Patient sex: M
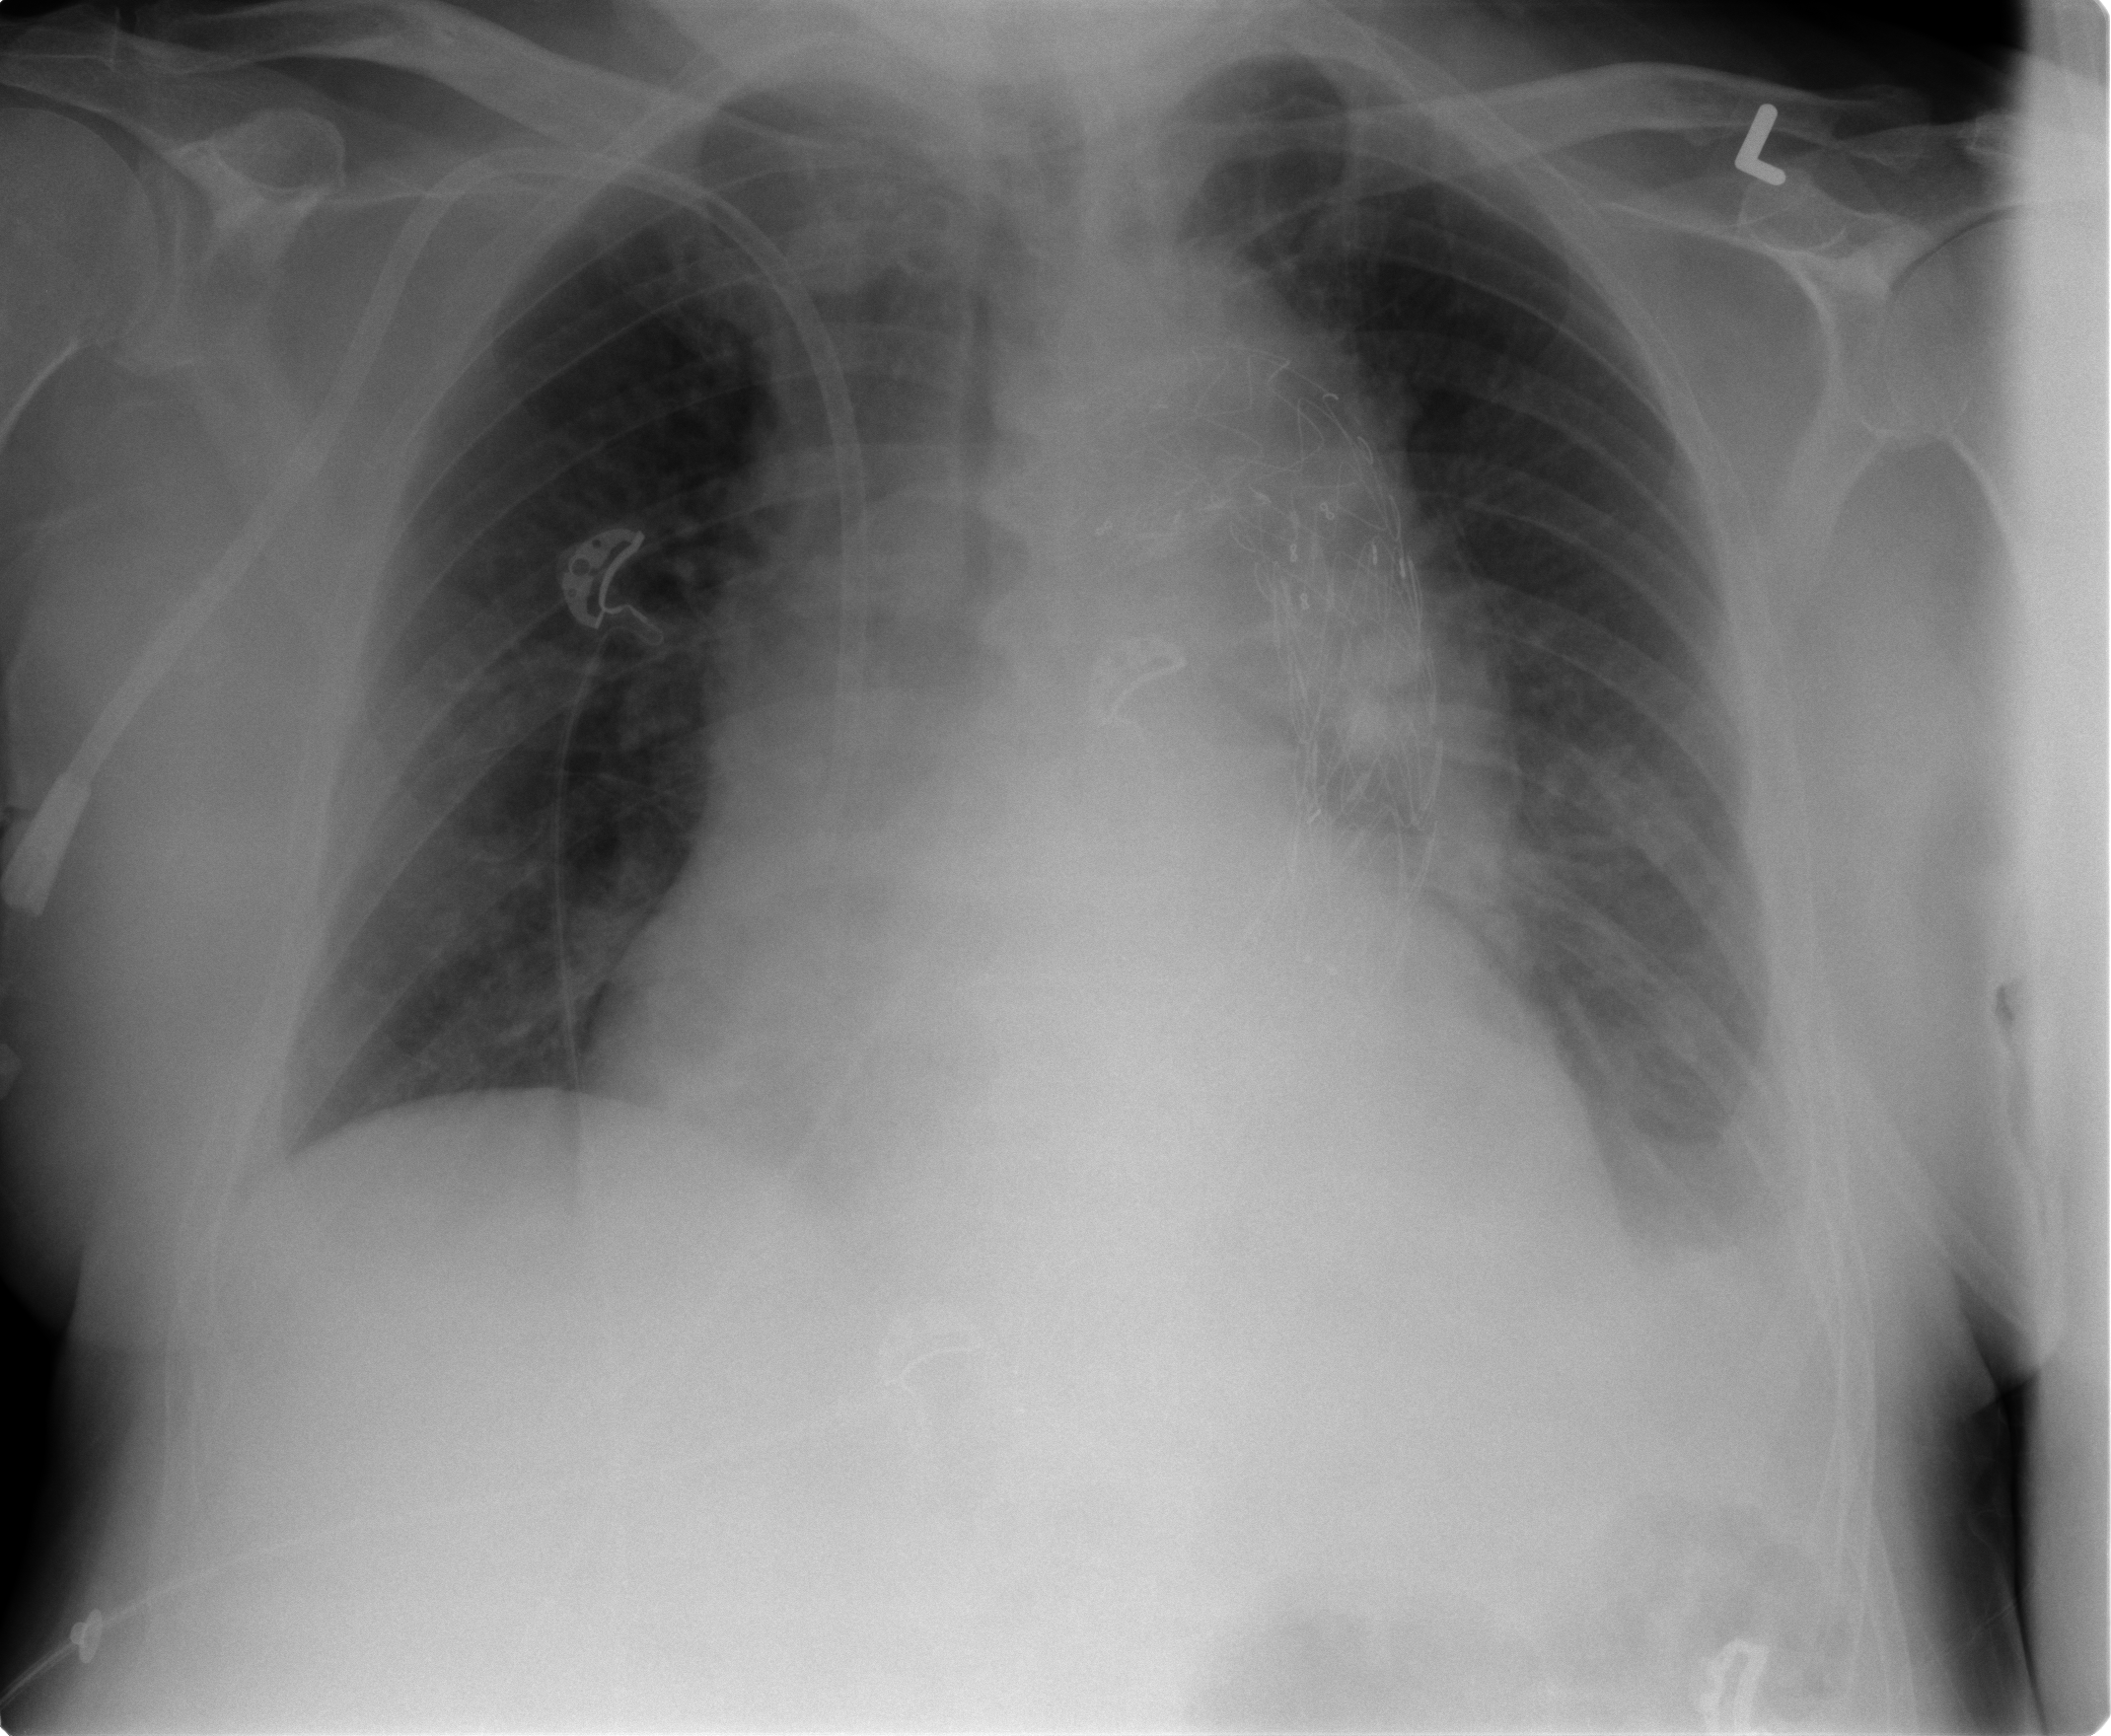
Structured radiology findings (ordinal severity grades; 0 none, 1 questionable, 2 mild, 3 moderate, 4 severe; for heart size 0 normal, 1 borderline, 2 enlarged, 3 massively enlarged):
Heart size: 2
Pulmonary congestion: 2
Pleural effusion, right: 2
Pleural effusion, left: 1
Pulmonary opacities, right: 2
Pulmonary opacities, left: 1
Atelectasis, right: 2
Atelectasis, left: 2